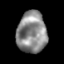
Tissue: skin
Cell type: Epithelial cells
Senescence score: 0.2792
Nuclear area (px): 1194
Mean DAPI intensity: 138.655